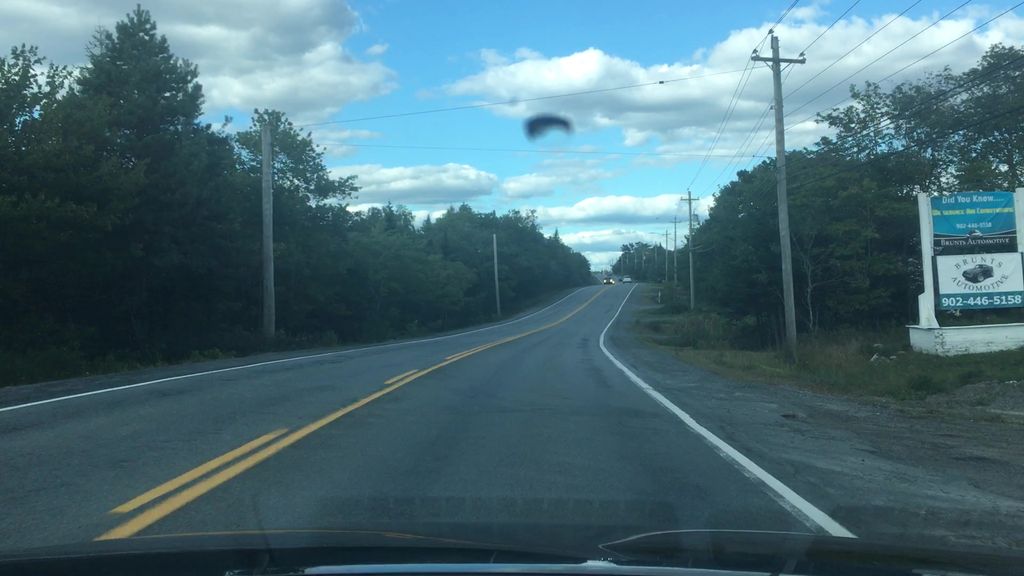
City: halifax